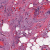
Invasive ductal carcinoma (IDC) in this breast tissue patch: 0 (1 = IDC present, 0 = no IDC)